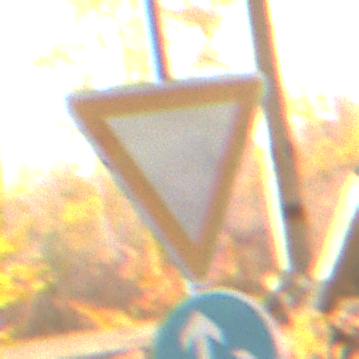
Verkehrszeichen: VorfahrtGewaehren
Zusatzzeichen unten: VorgeschriebeneFahrtrichtungGeradeausOderRechts
Umgebung: Roofed, Suburban
Tageszeit: SunriseSunset
Wetter: Clear
Licht: Natural
Jahreszeit: NotSpecified
Kontrast: MediumContrast